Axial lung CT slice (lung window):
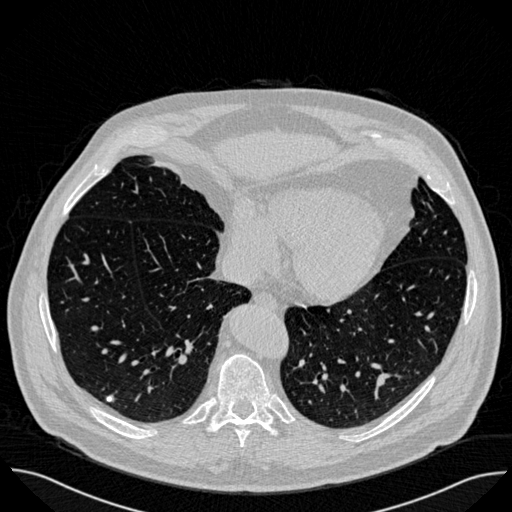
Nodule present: yes
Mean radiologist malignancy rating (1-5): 1